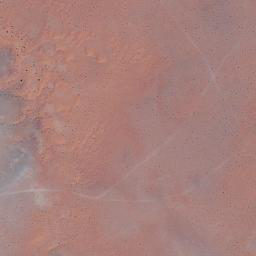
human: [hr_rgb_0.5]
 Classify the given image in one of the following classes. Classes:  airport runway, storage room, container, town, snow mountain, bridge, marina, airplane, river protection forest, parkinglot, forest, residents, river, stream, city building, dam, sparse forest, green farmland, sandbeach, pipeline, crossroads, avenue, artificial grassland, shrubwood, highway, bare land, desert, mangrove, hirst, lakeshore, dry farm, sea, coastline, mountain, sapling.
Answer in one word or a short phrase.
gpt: desert